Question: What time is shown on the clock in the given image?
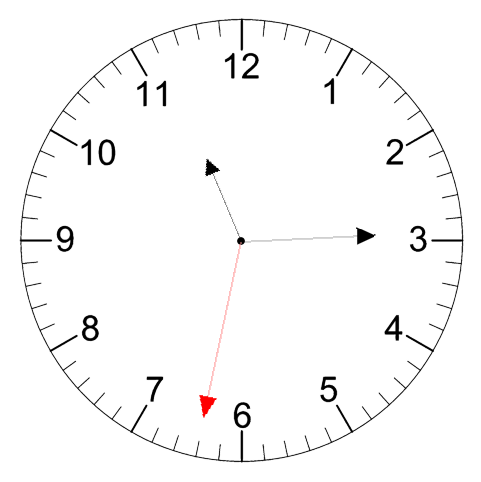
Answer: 11:14:32